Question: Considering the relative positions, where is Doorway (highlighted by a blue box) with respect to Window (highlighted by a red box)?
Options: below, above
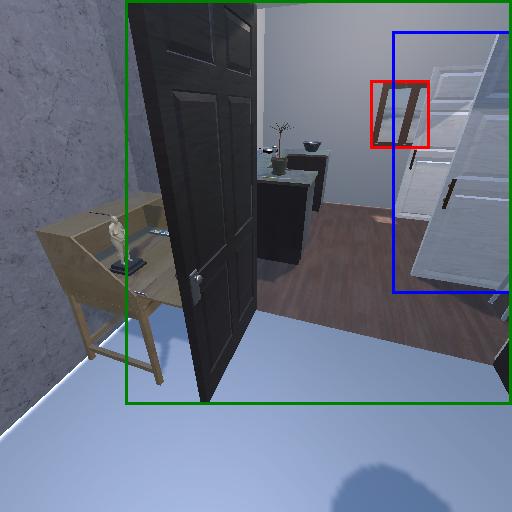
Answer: below